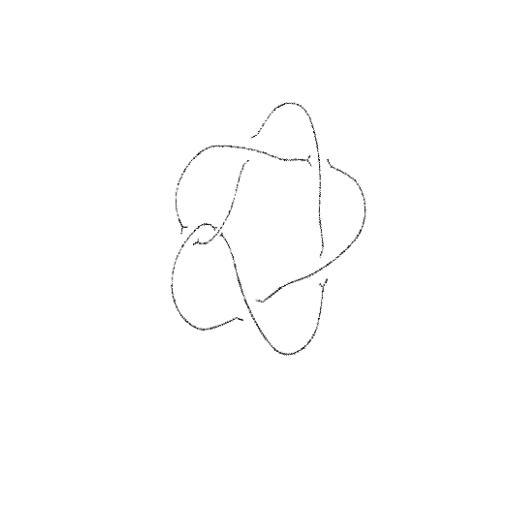
Crossing number: 6